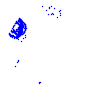
Particle: electron